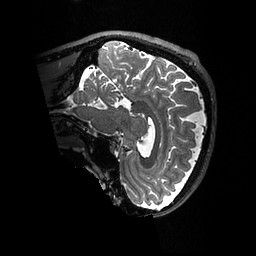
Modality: T2w
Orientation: sagittal
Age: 28
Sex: male
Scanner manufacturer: ge
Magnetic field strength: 3 T
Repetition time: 3.202 s
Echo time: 0.06696 s